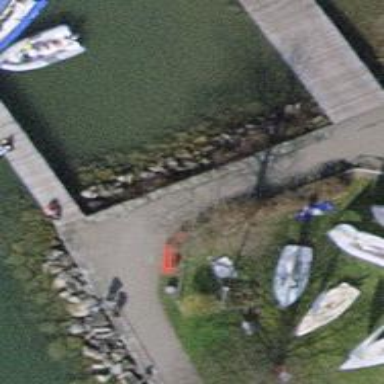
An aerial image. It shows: Red bench.